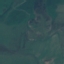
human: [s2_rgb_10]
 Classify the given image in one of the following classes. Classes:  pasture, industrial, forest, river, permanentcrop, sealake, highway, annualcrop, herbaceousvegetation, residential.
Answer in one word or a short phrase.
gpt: Pasture